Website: crate-barrel
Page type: payment
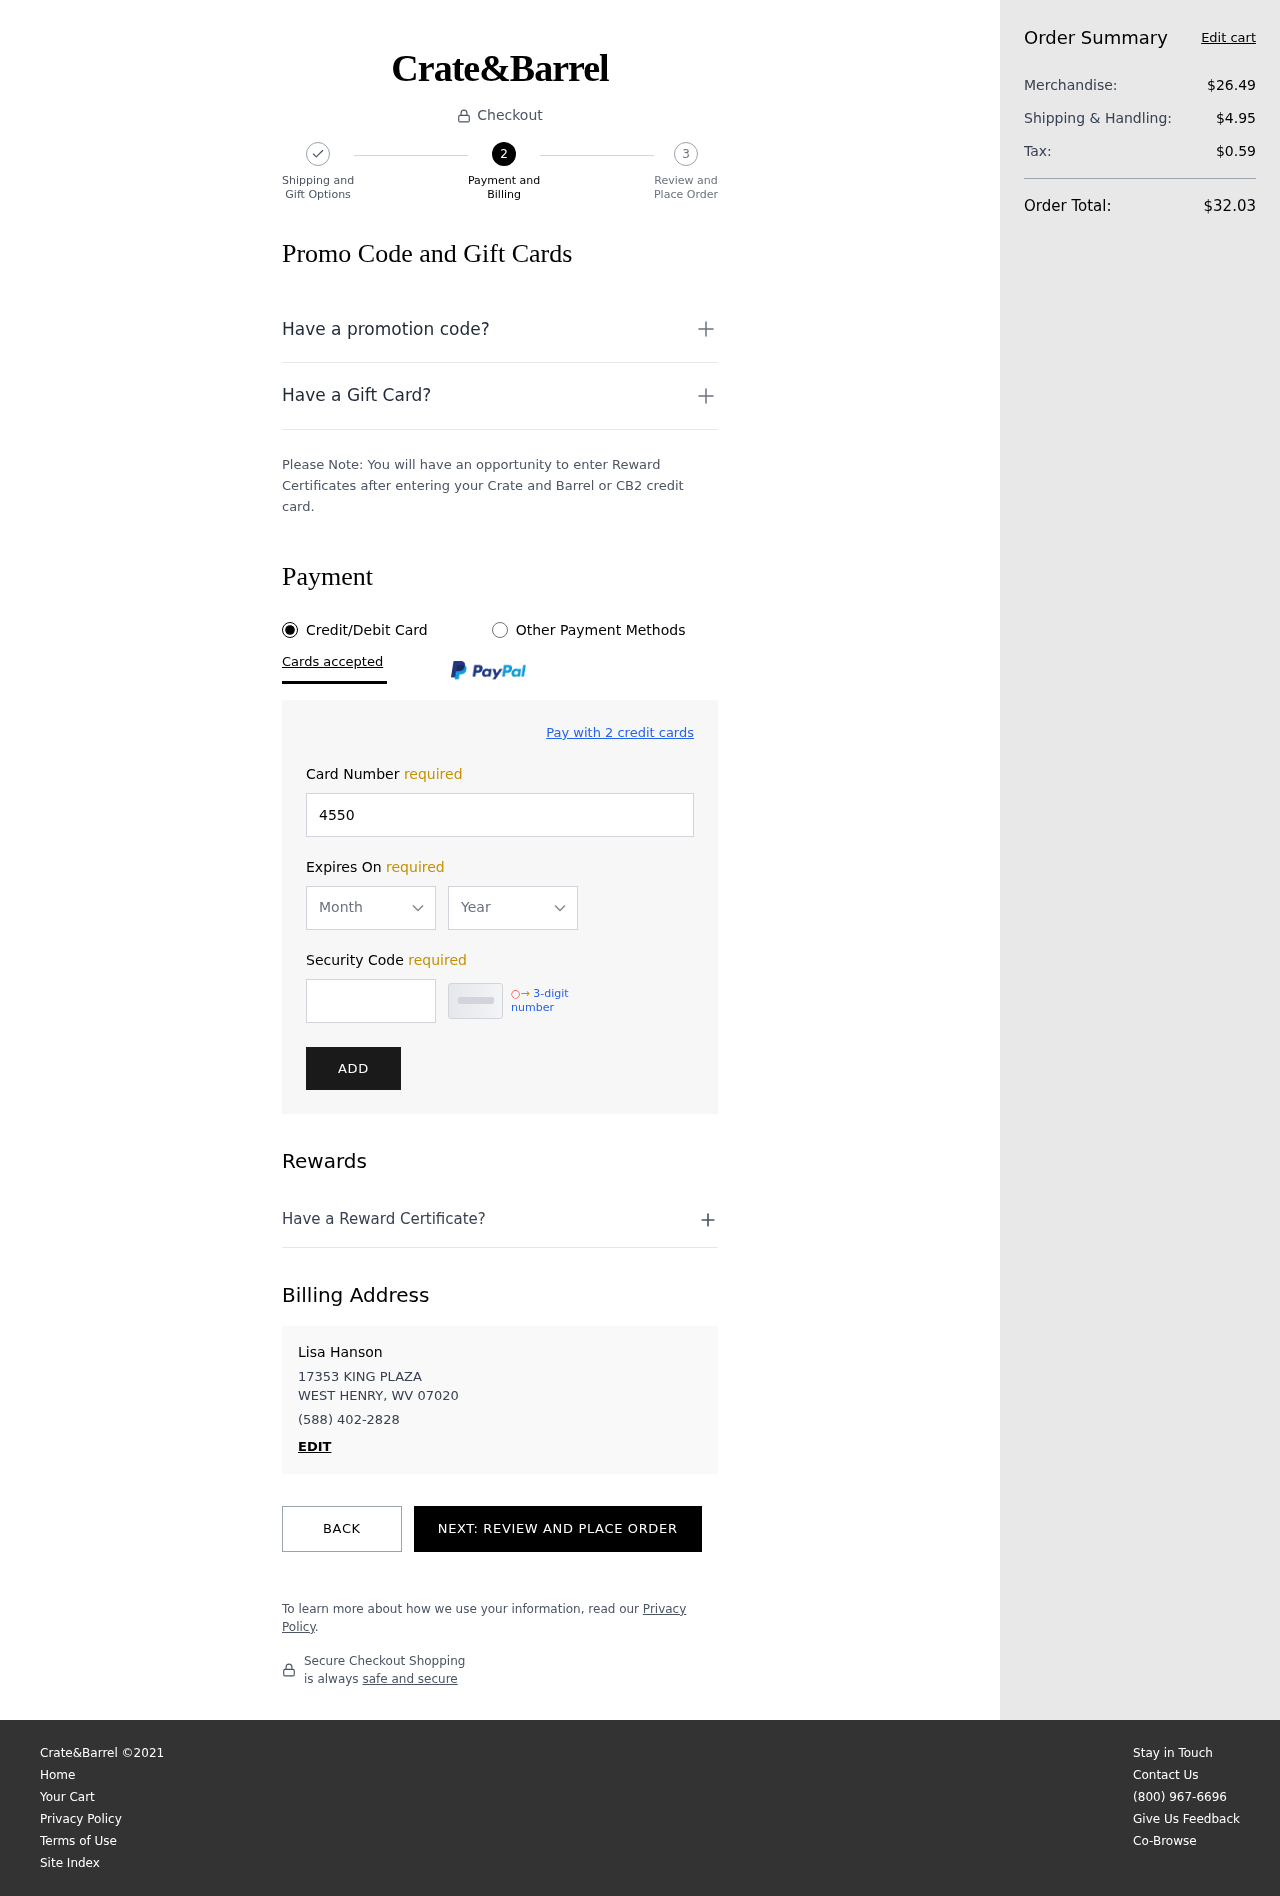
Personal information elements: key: PII_CARD_EXPIRY_MONTH
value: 11
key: PII_CARD_EXPIRY_YEAR
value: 27
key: PII_CITY_STATE_ZIP
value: WEST HENRY, WV 07020
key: PII_FULLNAME
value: Lisa Hanson
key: PII_PHONE
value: (588) 402-2828
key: PII_STREET
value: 17353 KING PLAZA
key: PII_CARD_NUMBER
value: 4550 9339 1730 8841
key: PII_CARD_CVV
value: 667
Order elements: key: ORDER_SUBTOTAL
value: $26.49
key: ORDER_SHIPPING_COST
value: $4.95
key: ORDER_TAX
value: $0.59
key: ORDER_TOTAL
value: $32.03